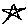
Label: star